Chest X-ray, AP view. Patient: 73 years old, sex F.
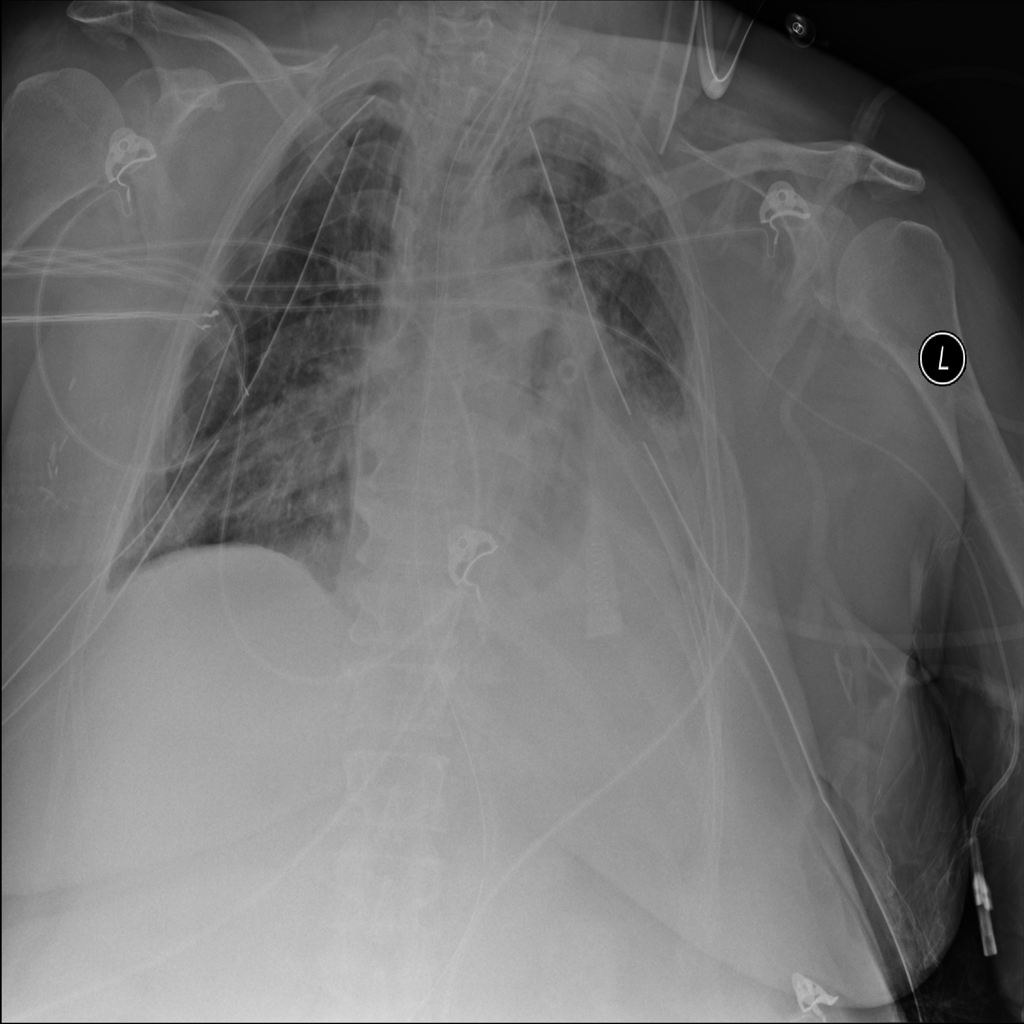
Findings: Atelectasis, Pneumothorax